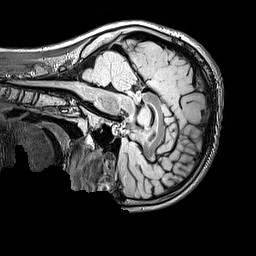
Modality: FLAIR
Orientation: sagittal
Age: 11
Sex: male
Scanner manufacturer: siemens
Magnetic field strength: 3 T
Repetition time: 5 s
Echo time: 0.388 s